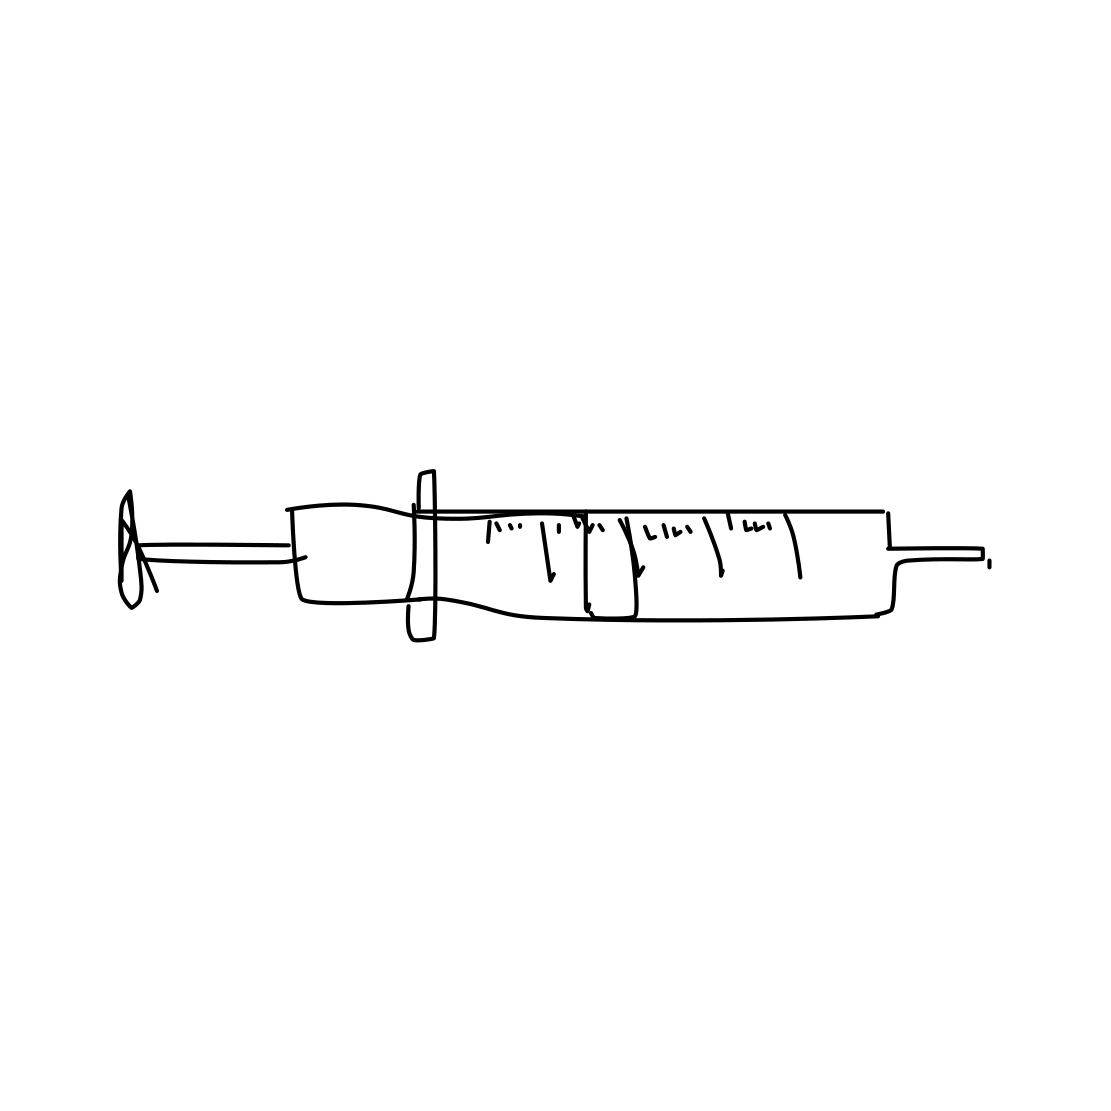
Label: syringe